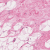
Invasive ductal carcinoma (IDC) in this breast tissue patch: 0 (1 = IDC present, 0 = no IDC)